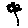
Label: flower